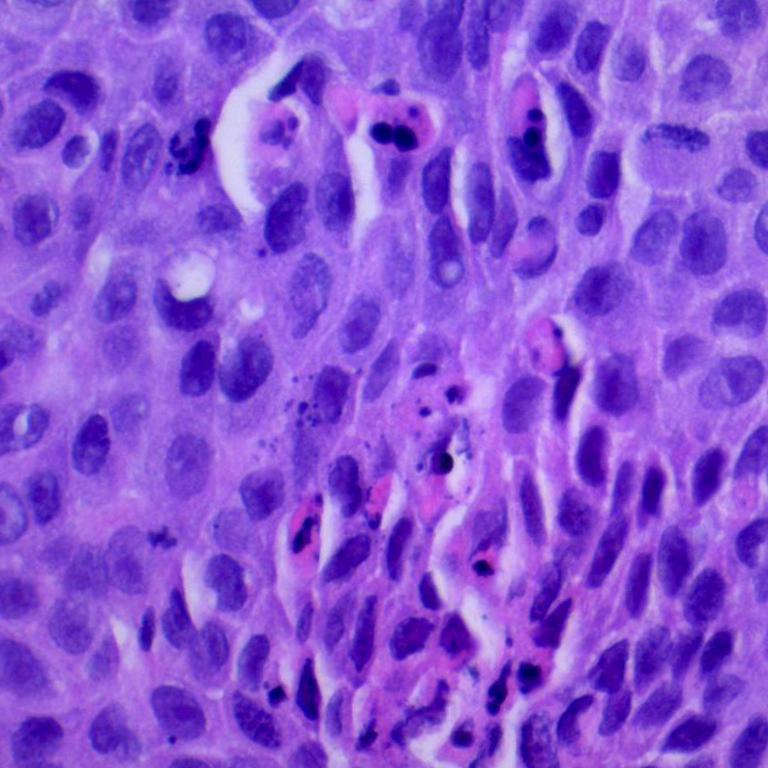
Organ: lung
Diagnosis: squamous carcinomas